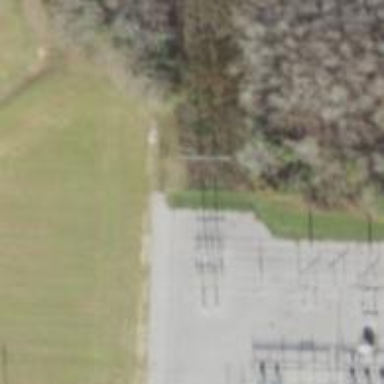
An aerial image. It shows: Power pole.